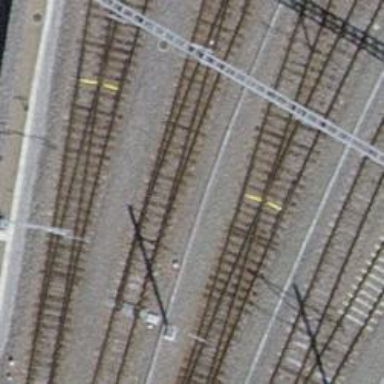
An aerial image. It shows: Railway switch.